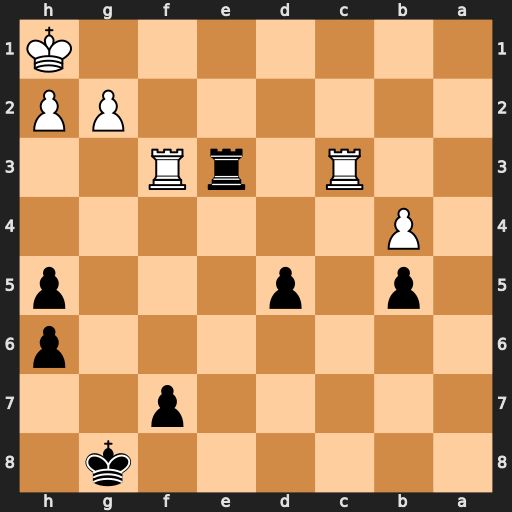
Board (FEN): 6k1/5p2/7p/1p1p3p/1P6/2R1rR2/6PP/7K
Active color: b
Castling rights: -
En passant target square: -
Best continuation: Re1+ Rf1 Rxf1#